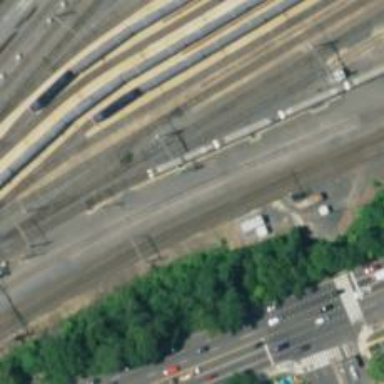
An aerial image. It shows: Railway track.